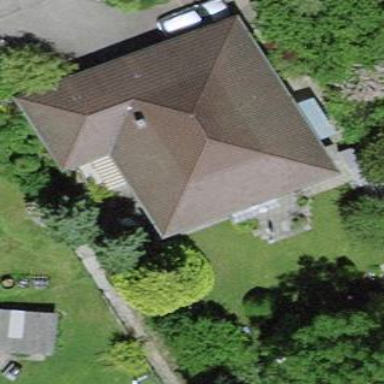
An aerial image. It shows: House with hipped roof.